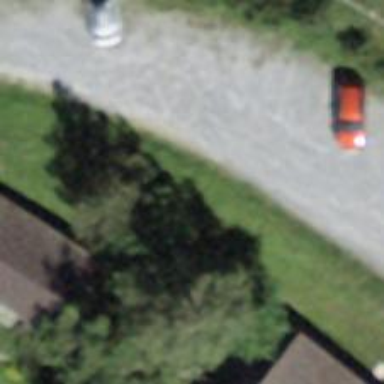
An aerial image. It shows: Residential road.